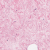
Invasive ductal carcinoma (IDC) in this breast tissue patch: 0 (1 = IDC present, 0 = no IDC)